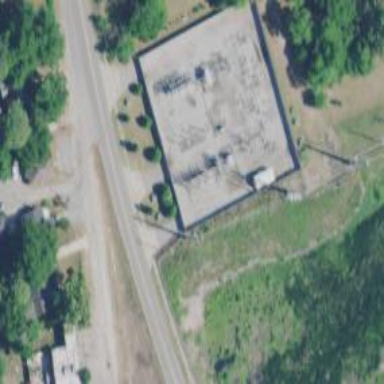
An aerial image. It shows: Distribution substation surrounded by fence.